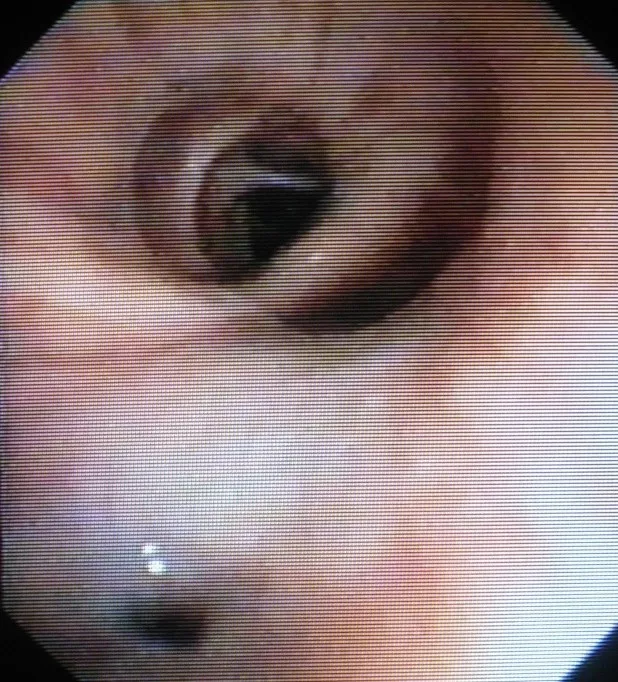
Bronchoscopy - bronchial fistula.
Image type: endoscopy (airway_endoscopy)